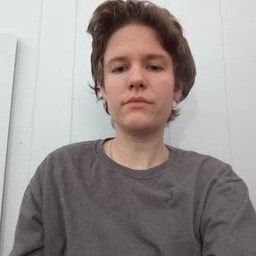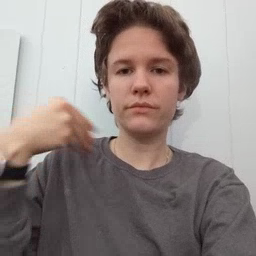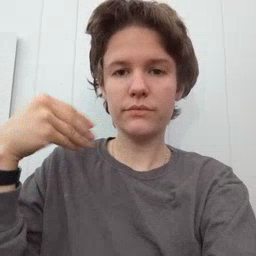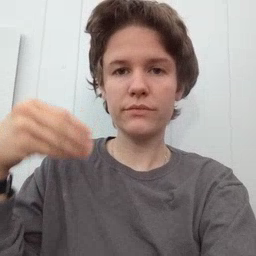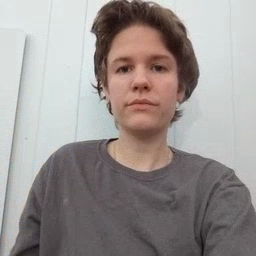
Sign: store